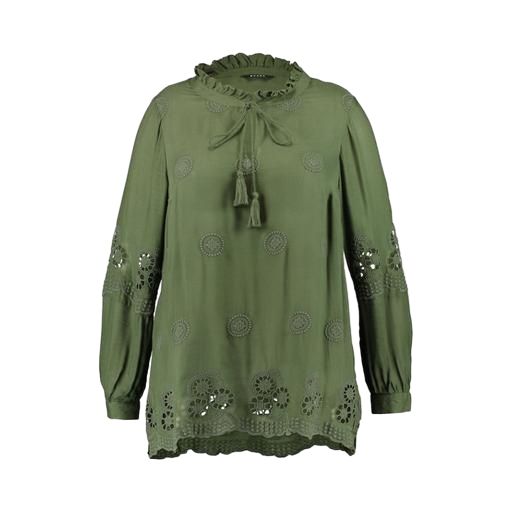
green plus size mock-neck top only macy, high-neck blouse, longsleeved blouse, white background